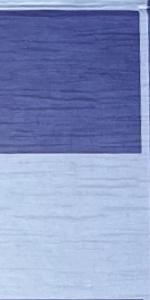
Label: Empty